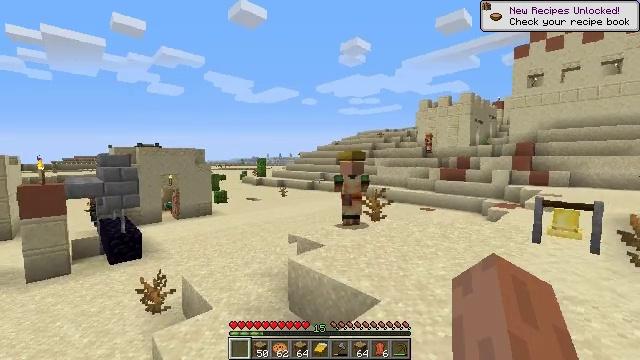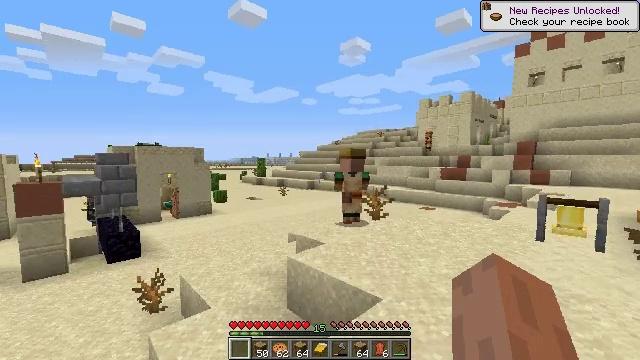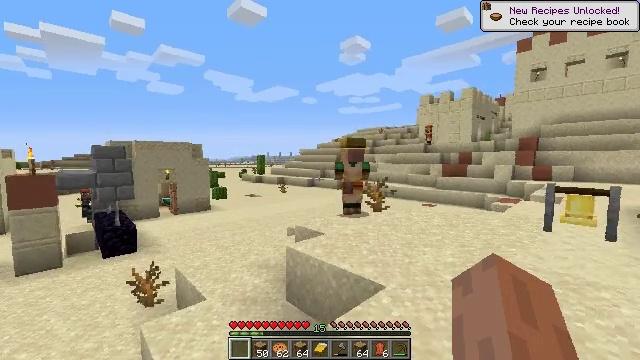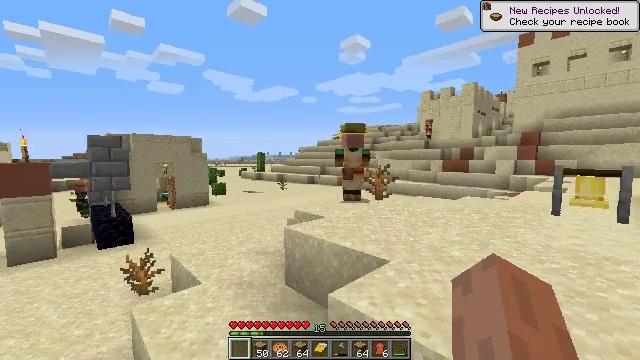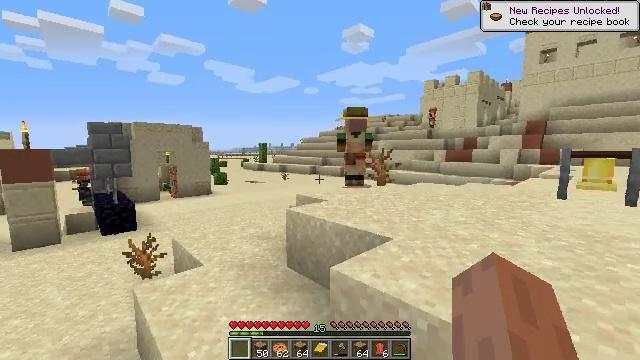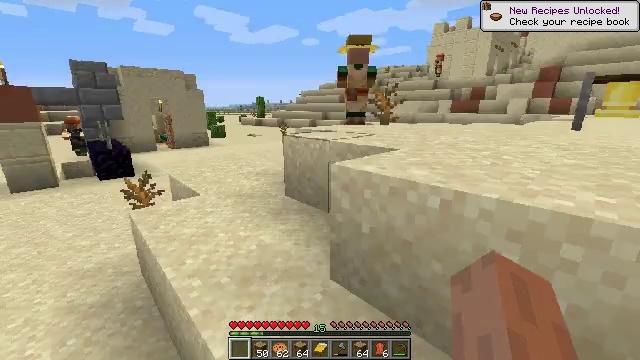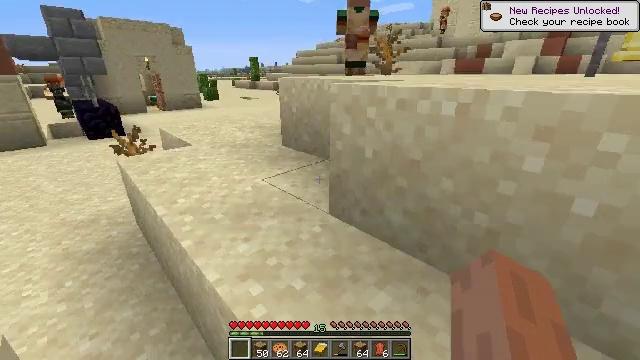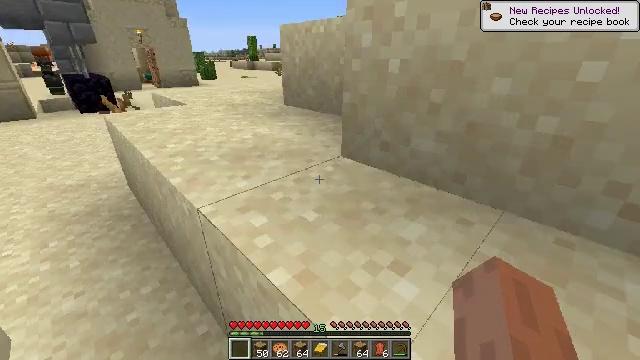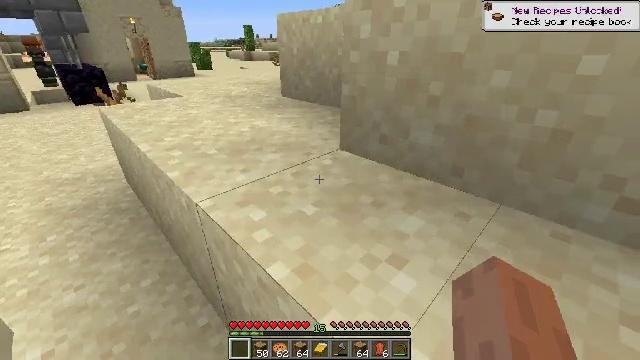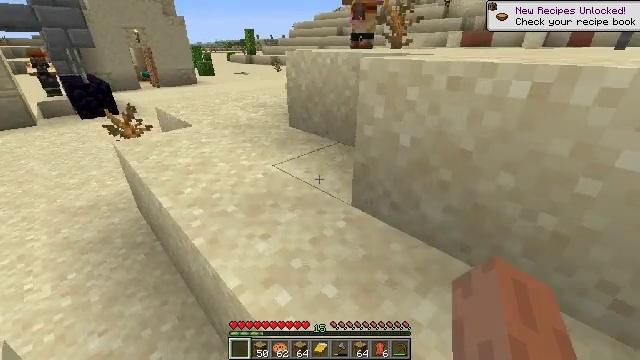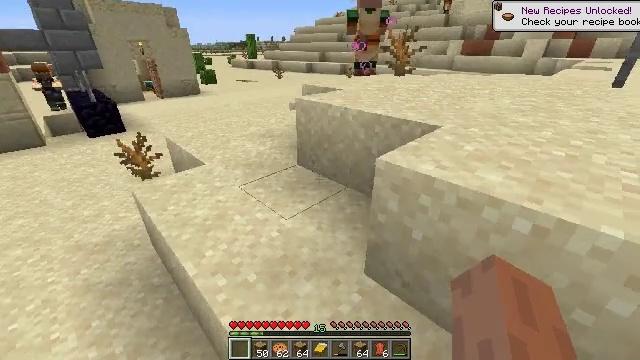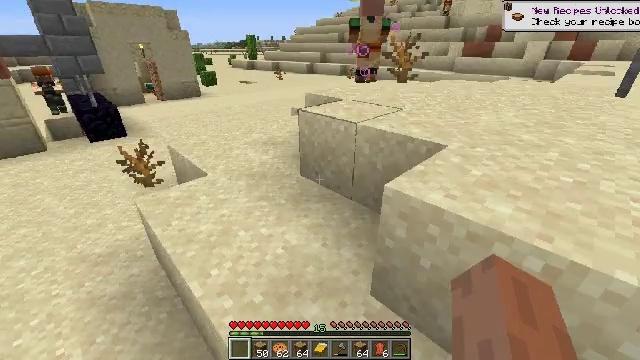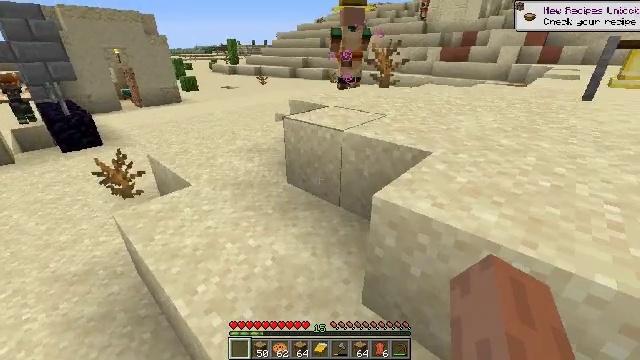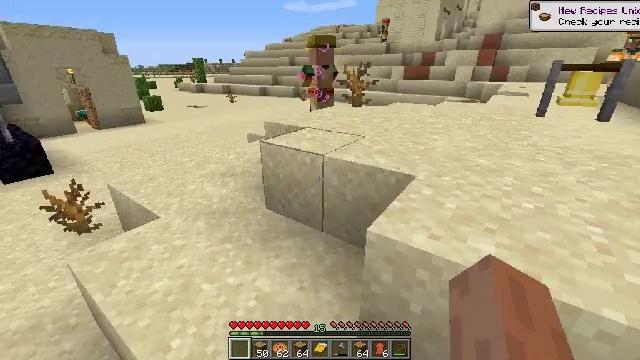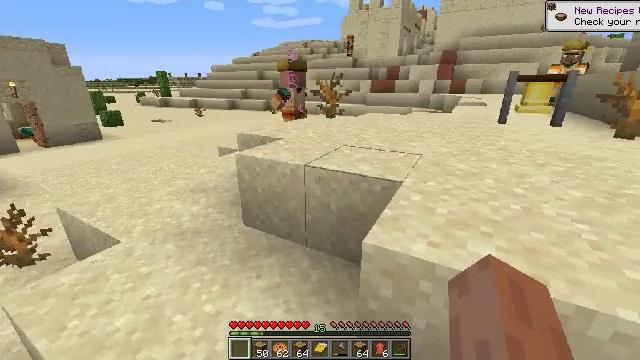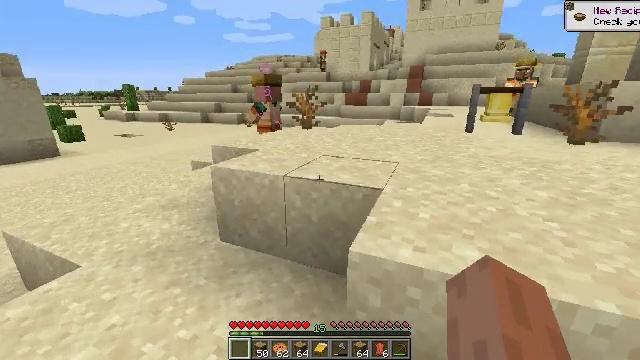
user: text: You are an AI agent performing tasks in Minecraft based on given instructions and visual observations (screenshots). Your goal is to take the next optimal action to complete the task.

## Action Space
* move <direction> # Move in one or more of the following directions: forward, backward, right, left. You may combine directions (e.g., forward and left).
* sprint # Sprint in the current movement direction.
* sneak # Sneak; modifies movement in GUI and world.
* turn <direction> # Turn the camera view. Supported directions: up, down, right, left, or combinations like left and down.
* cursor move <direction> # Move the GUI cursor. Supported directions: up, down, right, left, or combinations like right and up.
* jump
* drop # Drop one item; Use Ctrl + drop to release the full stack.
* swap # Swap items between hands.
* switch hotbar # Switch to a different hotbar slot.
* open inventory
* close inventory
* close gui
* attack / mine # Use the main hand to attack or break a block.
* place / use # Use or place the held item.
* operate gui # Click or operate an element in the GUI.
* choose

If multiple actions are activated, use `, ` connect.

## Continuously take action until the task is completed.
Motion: motion action
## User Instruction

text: Use the crafting table to craft a suspicious stew.
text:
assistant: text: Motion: move forward, jump
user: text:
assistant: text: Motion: jump
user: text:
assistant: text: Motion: no_op
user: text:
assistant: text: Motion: turn down
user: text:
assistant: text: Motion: turn down
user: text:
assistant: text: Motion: move forward, turn down
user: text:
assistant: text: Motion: move forward, turn down, jump
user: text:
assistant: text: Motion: move forward, turn down, jump
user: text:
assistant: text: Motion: move forward, jump
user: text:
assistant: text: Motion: move forward, jump
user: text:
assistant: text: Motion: move forward, jump
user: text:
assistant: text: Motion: move forward, turn right, jump
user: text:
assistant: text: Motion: move forward and move left, turn right and up, jump
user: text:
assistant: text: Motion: move forward and move left, turn right and up
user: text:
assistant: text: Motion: move forward and move left, turn right and up
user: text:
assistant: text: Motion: move forward, turn right and up
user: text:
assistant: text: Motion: move forward, turn right and up
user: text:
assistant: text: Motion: turn right and up
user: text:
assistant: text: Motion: turn up
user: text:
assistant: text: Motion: move forward
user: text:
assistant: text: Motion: move forward
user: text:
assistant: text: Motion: move left
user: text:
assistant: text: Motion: move forward and move left
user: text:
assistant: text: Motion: move forward and move left
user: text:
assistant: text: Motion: move forward and move left, jump
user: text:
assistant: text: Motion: move forward, jump
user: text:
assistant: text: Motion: move forward, turn left and down, jump
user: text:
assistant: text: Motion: move forward, turn left and down, jump
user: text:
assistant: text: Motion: move forward, turn left and down, jump
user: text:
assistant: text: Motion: move forward, turn left and down